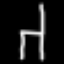
Label: chair